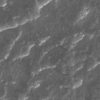
Label: not_dusty